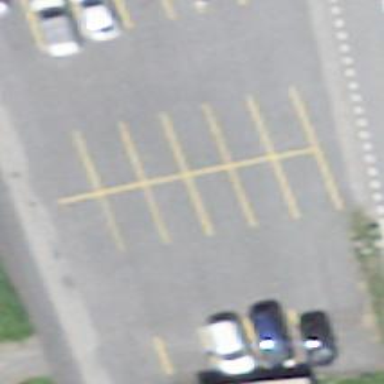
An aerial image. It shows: Asphalt parking lot.